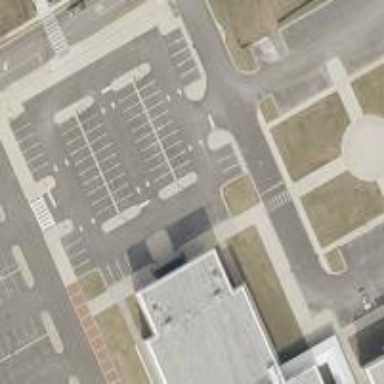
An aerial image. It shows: Parking space.